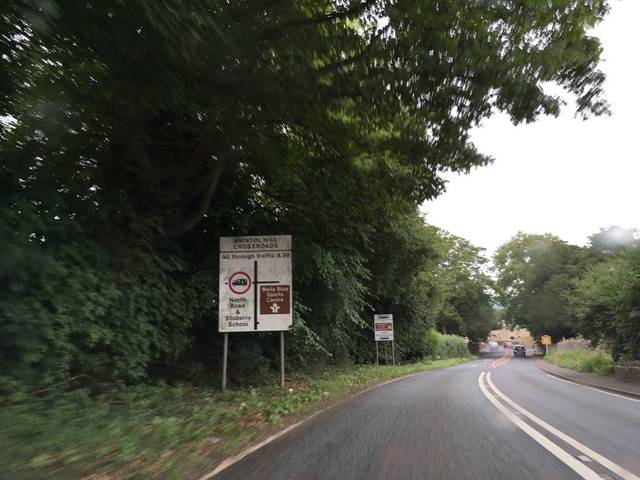
Region: United Kingdom
Coordinates: 51.217, -2.645